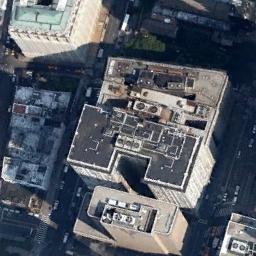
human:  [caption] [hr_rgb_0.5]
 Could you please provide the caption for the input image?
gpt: The commercial area is near the road with many cars .

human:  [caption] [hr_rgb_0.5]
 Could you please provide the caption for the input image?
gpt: In a business district there are many tall buildings of different shapes and several roads with many cars and many trees .

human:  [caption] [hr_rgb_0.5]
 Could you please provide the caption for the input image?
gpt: There are several cars on the road next to the building .

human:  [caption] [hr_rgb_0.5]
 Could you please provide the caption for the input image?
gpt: A commercial area has some buildings and some roads go through the commercial area .

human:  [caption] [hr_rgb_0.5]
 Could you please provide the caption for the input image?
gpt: There are some buildings by the roadside on a commercial area .